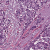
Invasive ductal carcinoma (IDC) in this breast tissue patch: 1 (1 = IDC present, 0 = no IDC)